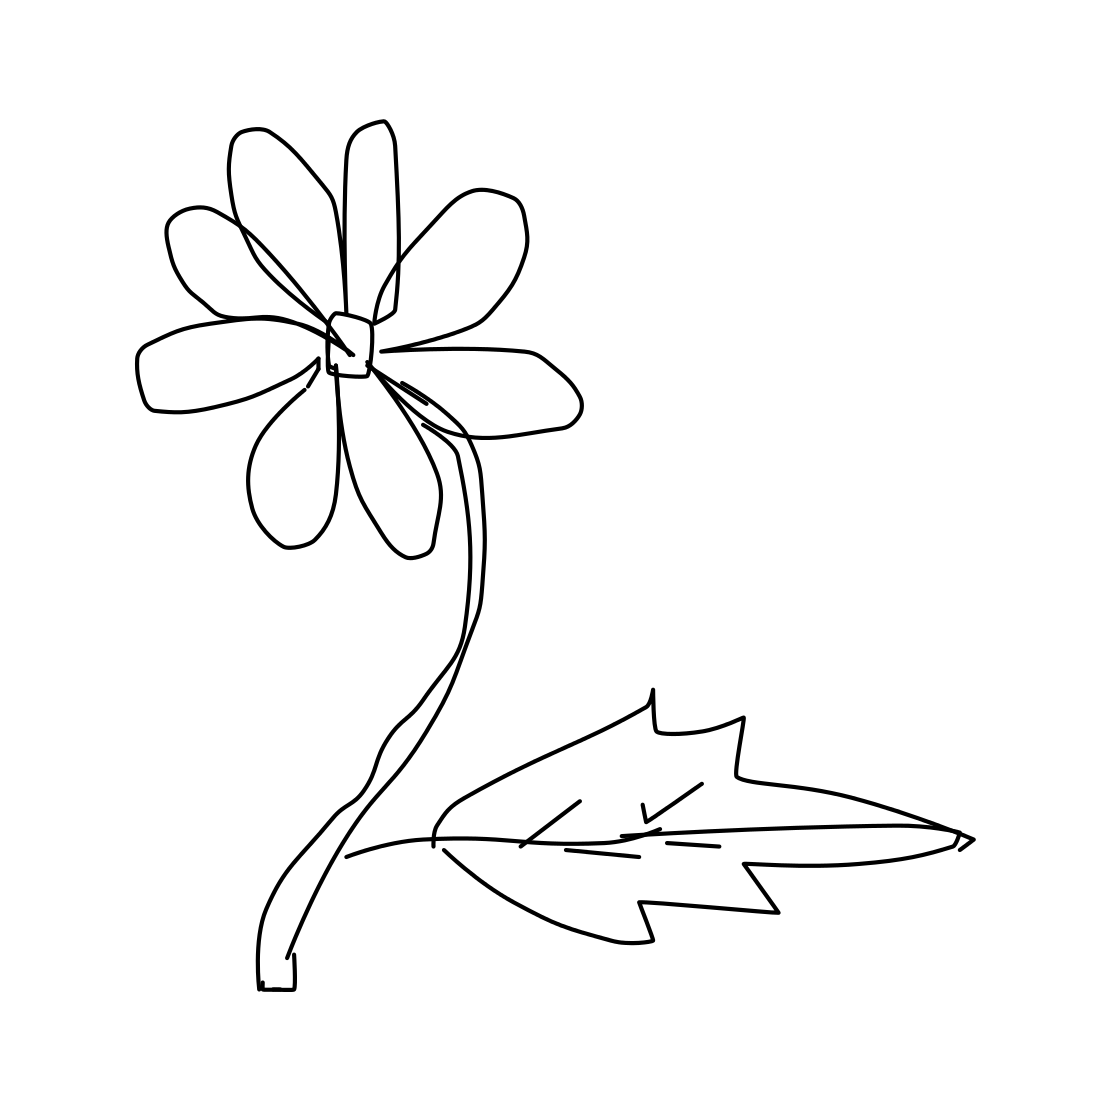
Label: flower with stem